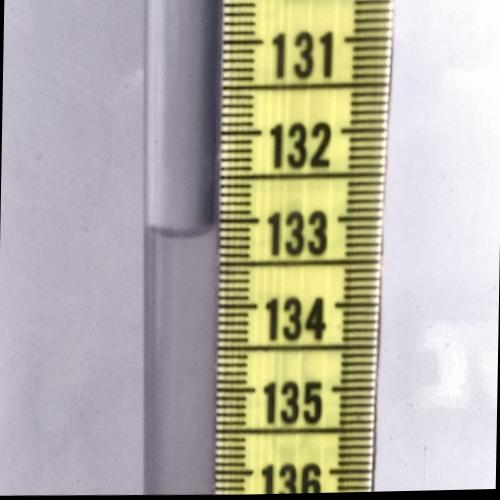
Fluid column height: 133.1 cm